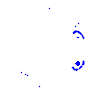
Particle: pion